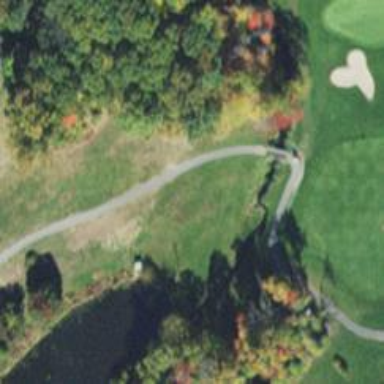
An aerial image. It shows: Path for golf carts.